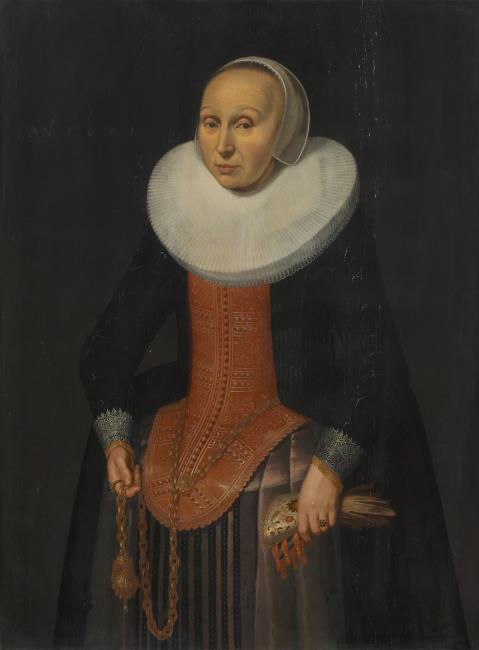
Title: Portrait of a woman, standing
Artist: Christiaan Coevershoff
Earliest date: 1641
Latest date: 1641
Genre: painting
Iconography: Pomander
Keywords: woman's portrait, knee-length portrait, standing (position), body facing left, head to the left, facing front, large ruff, pomander, glove